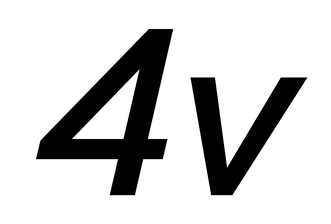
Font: InstrumentSans-Italic_Medium_Italic